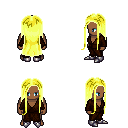
a pixel art fantasy rpg character, male body template, human, dark skin, brown robe, teal pants, gold extra-long hairstyle, metal boots, four views (front, back, left, right), 2x2 character sprite sheet, small pixel art, hard edges, no anti-aliasing